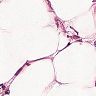
Metastatic tissue present: yes